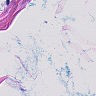
Metastatic tissue present: no